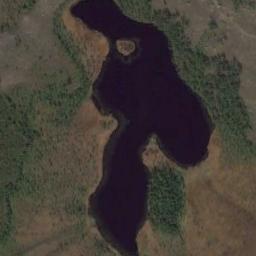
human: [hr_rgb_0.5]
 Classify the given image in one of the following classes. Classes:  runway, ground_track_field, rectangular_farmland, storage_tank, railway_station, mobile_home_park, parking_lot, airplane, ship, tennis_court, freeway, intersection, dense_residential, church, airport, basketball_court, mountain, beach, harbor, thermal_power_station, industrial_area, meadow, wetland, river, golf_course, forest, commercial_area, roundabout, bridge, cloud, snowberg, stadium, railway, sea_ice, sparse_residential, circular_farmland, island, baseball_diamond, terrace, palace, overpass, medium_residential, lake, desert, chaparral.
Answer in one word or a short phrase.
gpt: lake